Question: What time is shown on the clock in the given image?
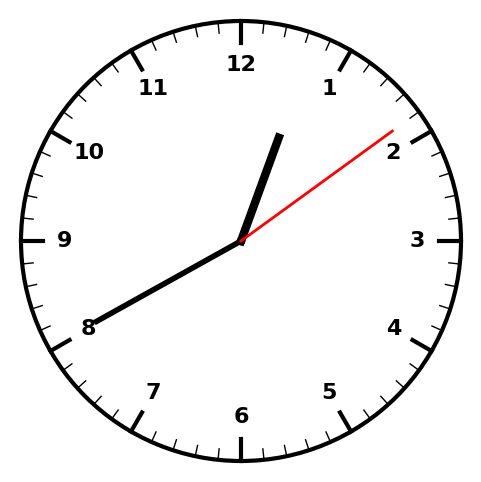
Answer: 12:40:09